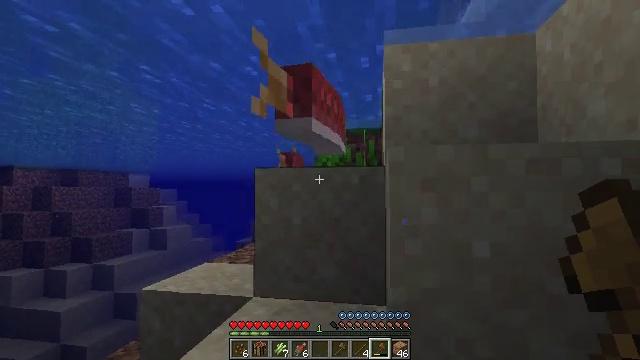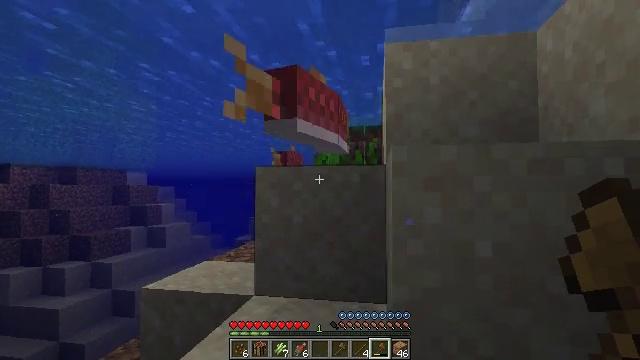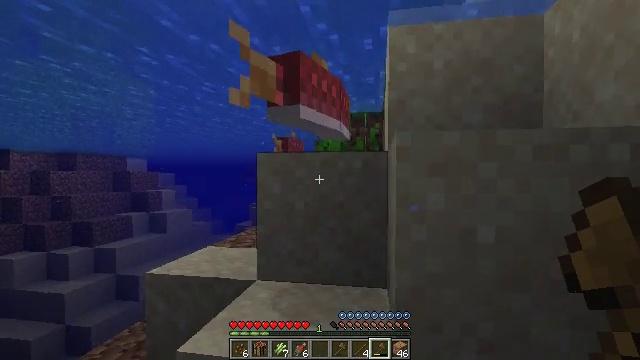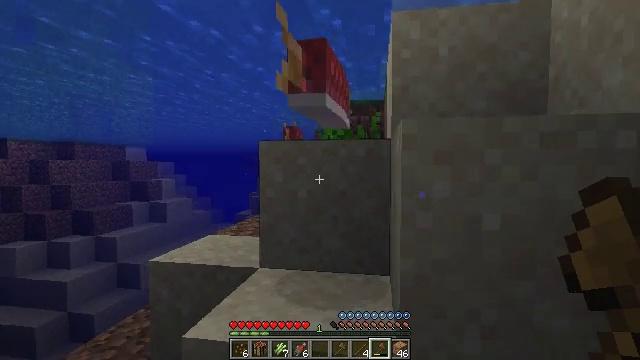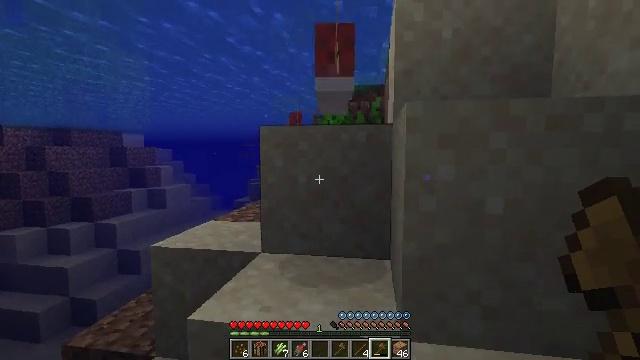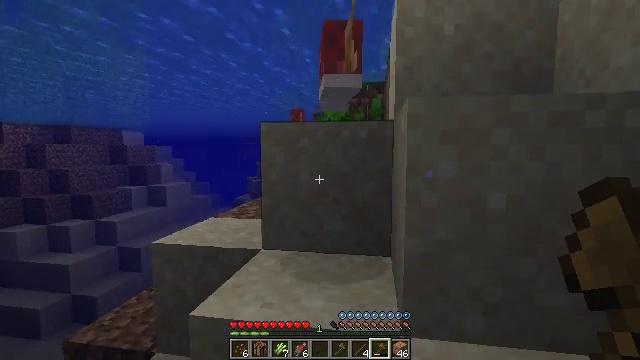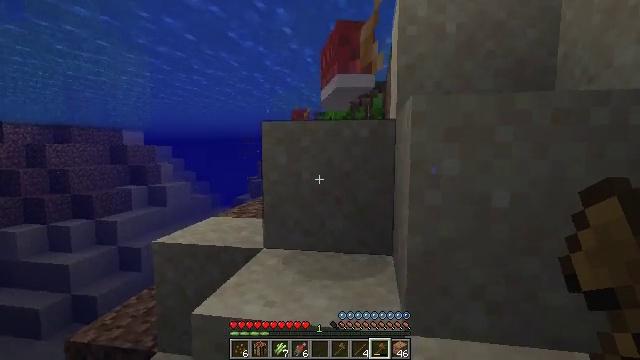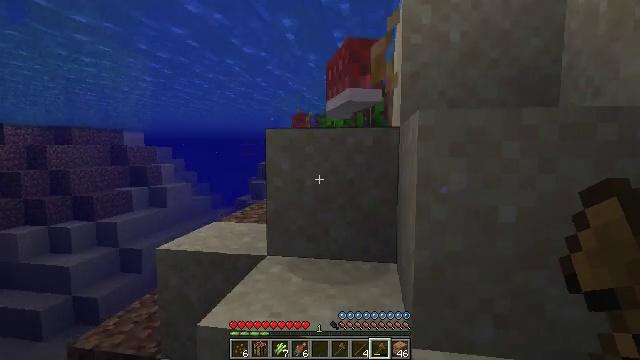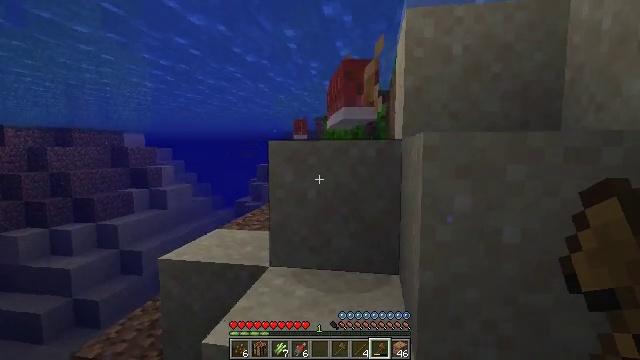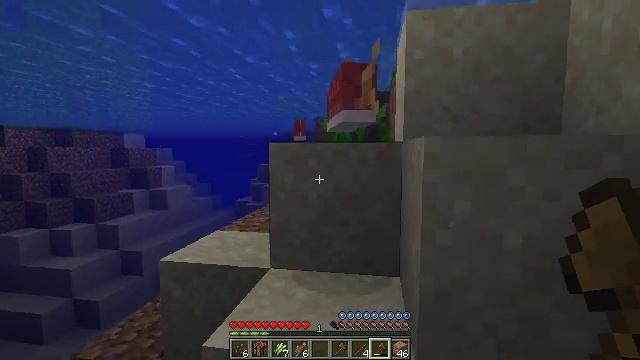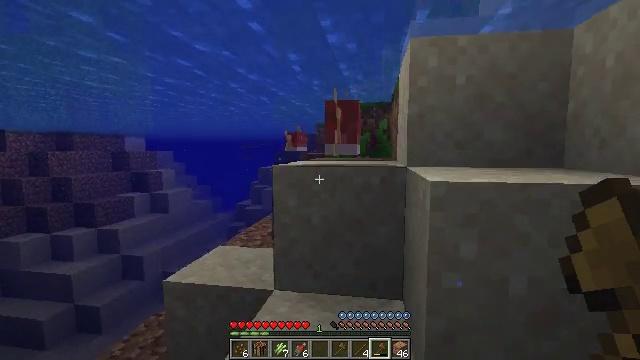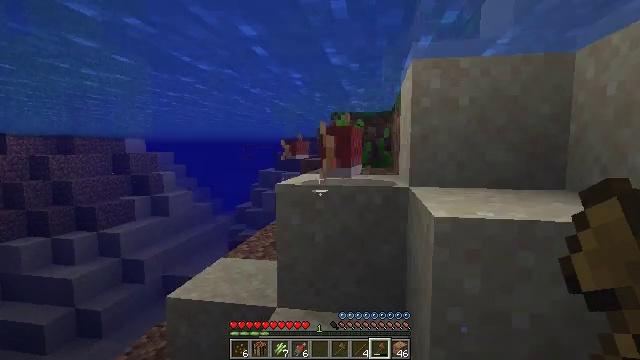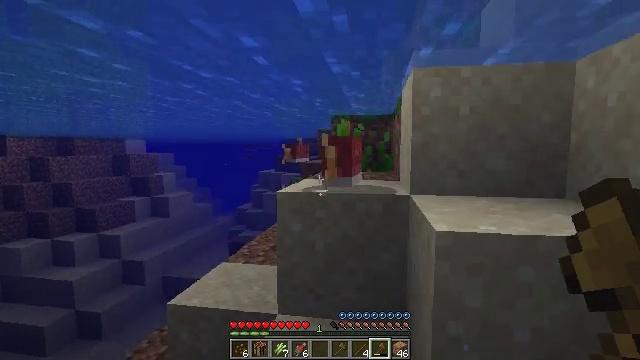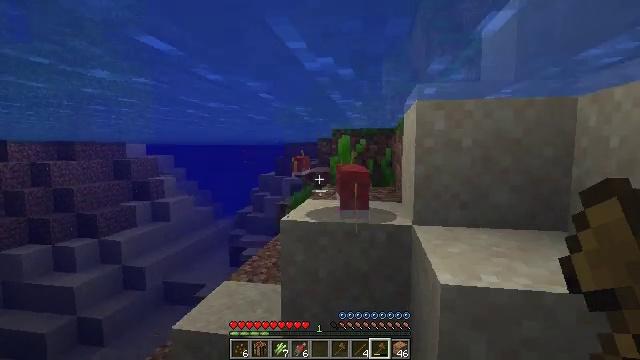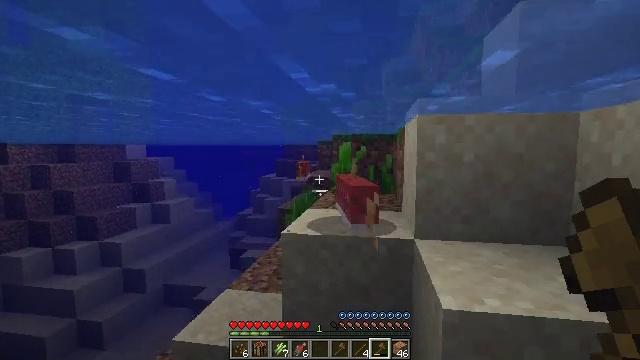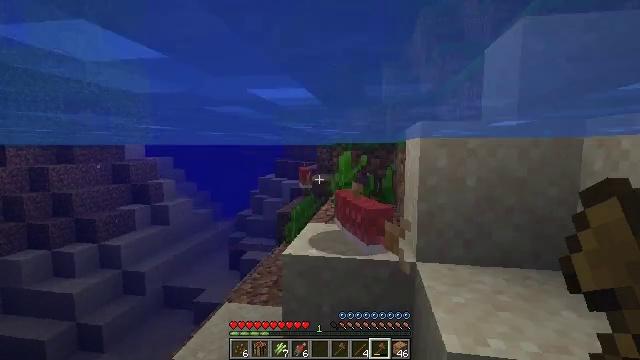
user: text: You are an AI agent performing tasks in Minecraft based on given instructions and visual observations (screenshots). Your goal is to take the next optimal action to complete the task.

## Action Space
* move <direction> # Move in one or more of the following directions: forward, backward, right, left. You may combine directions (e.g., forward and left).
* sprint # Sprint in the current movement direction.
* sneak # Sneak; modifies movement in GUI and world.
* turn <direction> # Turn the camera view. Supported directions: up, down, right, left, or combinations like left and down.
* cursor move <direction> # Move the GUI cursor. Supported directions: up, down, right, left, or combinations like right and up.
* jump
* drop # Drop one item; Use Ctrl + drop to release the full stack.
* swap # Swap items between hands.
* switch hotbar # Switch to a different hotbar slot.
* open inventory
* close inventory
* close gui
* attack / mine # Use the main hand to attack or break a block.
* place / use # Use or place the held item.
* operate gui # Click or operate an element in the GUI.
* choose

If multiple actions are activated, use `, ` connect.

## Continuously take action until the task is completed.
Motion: motion action
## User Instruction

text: Kill the salmon.
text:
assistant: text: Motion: move forward
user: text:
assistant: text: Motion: move forward, turn down
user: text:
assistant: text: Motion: move forward, turn down
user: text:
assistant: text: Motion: move forward, turn down
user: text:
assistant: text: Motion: move forward
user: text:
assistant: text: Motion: move forward, jump
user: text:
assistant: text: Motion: move forward, jump
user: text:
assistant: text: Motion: move forward, jump
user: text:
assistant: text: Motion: move forward, jump
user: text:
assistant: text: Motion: move forward, jump
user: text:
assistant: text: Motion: move forward, jump
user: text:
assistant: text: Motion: move forward, jump
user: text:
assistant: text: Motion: move forward, jump
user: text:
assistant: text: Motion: move forward, jump
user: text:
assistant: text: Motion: move forward, jump
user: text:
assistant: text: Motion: move forward, turn down, jump
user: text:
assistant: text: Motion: move forward, turn down, jump
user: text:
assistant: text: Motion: move forward, turn down, jump
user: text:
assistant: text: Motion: move forward, turn down, jump
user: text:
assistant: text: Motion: move forward, sneak, turn down
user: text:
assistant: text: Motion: move forward, sneak, turn down
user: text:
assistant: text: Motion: move forward, sneak, turn down
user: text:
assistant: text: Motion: move forward, sneak, turn down
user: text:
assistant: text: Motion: move forward, sneak, turn down
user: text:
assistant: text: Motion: move forward, sneak, turn down
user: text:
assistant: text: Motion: move forward, sneak, turn down
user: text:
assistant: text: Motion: move forward, sneak, turn down
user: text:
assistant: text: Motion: move forward, sneak
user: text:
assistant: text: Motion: move forward, sneak
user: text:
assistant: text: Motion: move forward, sneak, turn up